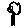
Label: tree